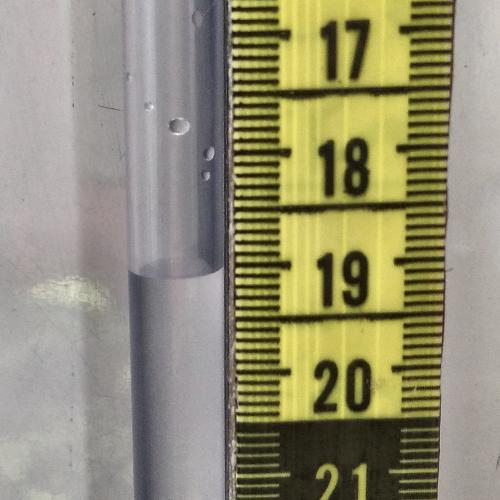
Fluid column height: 19.0 cm